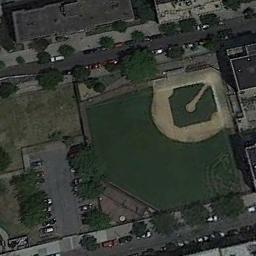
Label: baseball_diamond